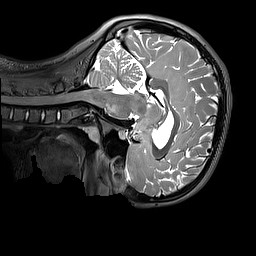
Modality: T2w
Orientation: sagittal
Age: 12
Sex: female
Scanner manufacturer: siemens
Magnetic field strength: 3 T
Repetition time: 3.2 s
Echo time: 0.408 s